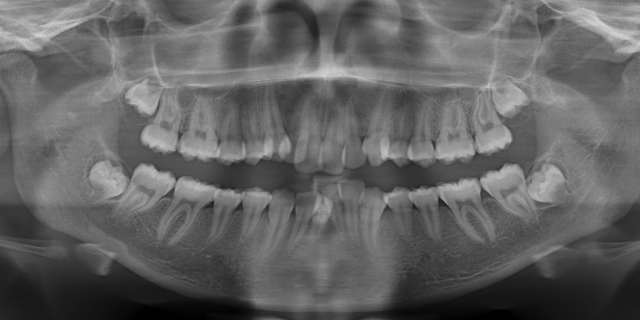
adult